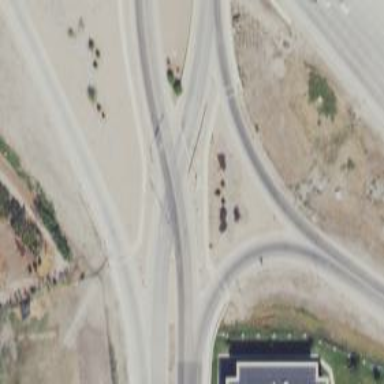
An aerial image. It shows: Motorway link at Diverging Diamond Interchange (DDI) junction.